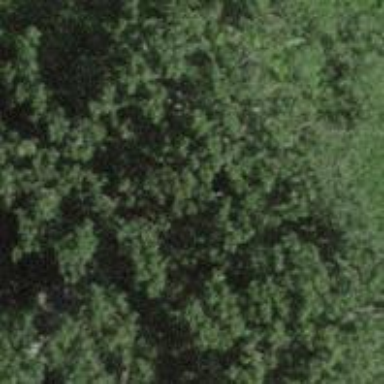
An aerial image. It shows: Broadleaved deciduous tree of the populus genus.